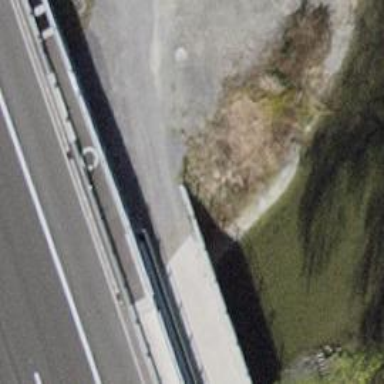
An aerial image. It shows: Concrete track on bridge with top-grade surface.